Aerial crown-view tile of a tropical tree (Barro Colorado Island, Panama), acquired 20240918:
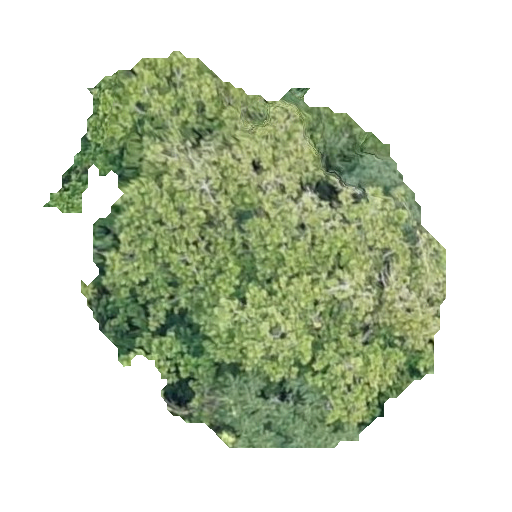
Species: Anacardium excelsum
GBIF accepted scientific name: Anacardium excelsum
Crown area: 165.296 m²